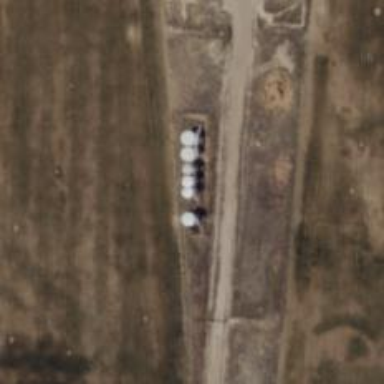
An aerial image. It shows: Storage tank with man-made structure.